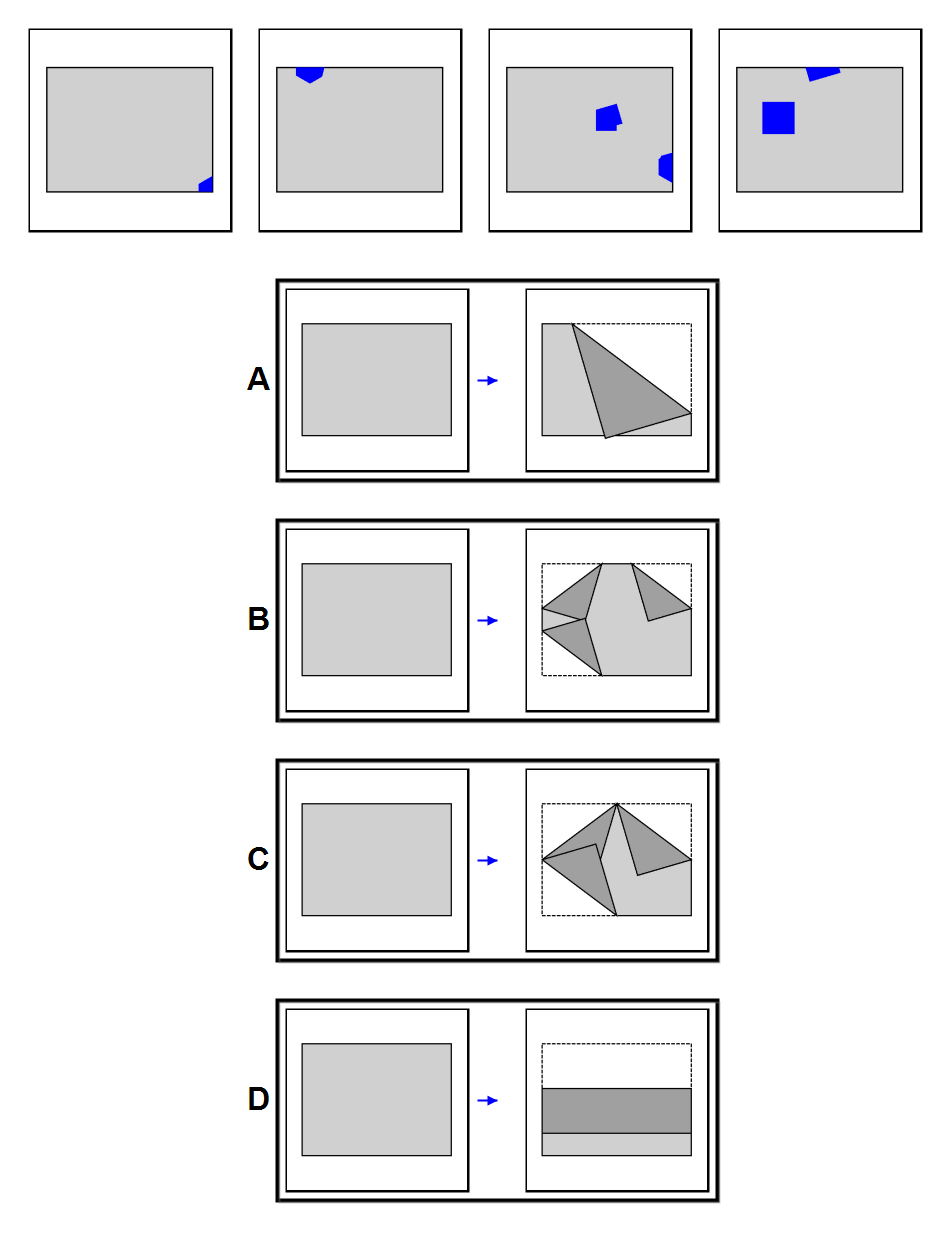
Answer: A